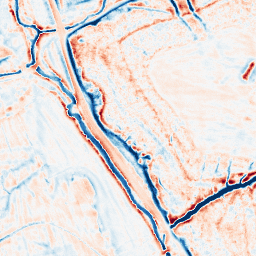
Category: edge_preserving
Decomposition family: bilateral
Decomposition parameters: d: 15
sigma_color: 50
sigma_space: 100
Upsampling method: sinc_hamming
Upsampling parameters: scale: 4
kernel_size: 16
Upsampling scale: 4